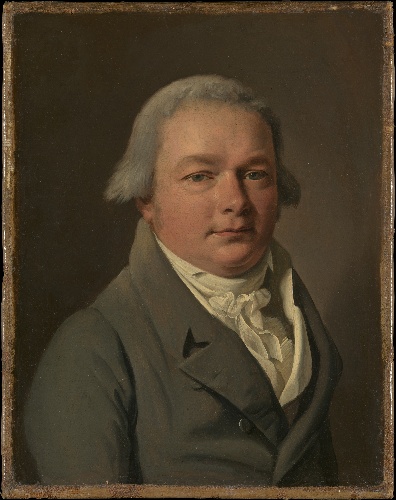
Title: Portrait of a Man
Artist: Louis Léopold Boilly
Artist bio: French, La Bassée 1761–1845 Paris
Object type: Painting
Classification: Paintings
Medium: Oil on canvas
Dimensions: 8 3/4 x 6 7/8 in. (22.2 x 17.5 cm)
Department: European Paintings
Credit line: Bequest of Harry G. Sperling, 1971
Accession year: 1976
Repository: Metropolitan Museum of Art, New York, NY
Tags: Men|Portraits